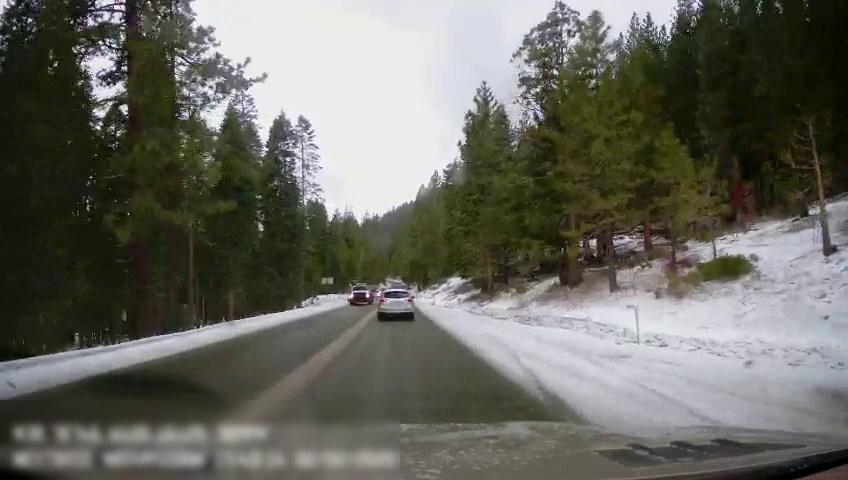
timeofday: Day
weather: Snowy
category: Drivable Space
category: Vehicles | Truck
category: Vehicles | SUV
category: Vehicles | Truck